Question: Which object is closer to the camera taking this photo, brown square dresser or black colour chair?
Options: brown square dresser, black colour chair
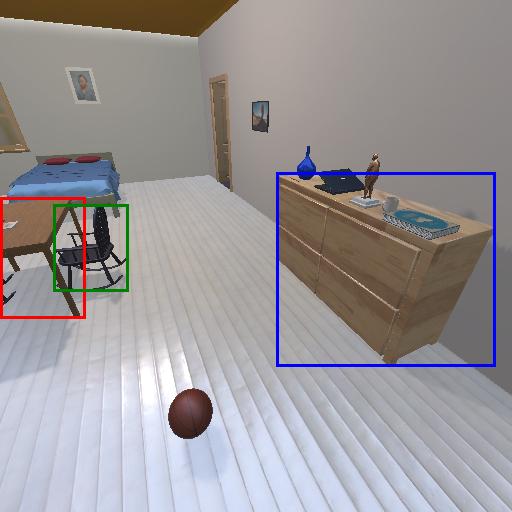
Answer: brown square dresser